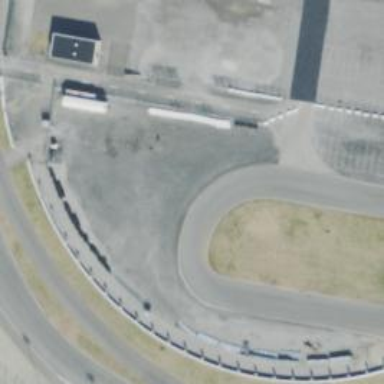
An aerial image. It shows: Raceway for motor sports.